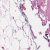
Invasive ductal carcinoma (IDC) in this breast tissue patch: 0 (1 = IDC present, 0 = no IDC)